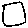
Label: square